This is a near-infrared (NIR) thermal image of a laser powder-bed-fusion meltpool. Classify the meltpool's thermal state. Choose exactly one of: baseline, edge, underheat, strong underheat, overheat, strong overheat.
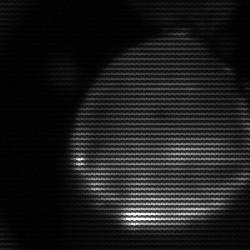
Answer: edge